Question: What's the best way to put items side-by-side in Xcode 6/ios8 storyboard? I have constraints on each item but it doesn't show up in the way I want it to (see photo below) or if I put horizontal spacing between two items, one item gets pushed off the screen.
Any help will be very much appreciated, thanks.

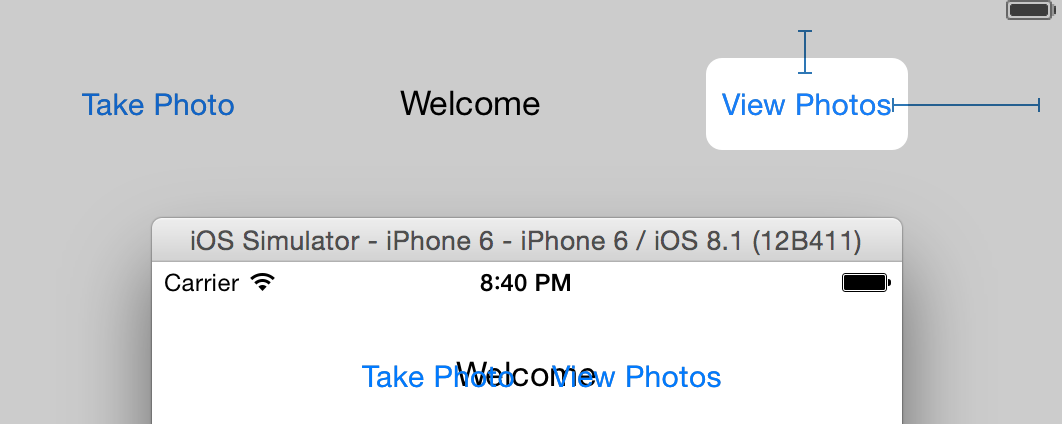
Answer: Try putting a leading constraint of 15 on "Take Photo", a trailing constraint of 15 on "View Photos", and a center horizontally within container constraint on "Welcome".